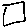
Label: square